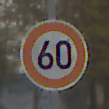
Verkehrszeichen: Geschwindigkeit60
Umgebung: Outdoor, Suburban
Tageszeit: MorningAfternoon
Wetter: Overcast
Licht: Natural
Jahreszeit: NotSpecified
Kontrast: LowContrast